Field crop: tomato
Growth stage: 1
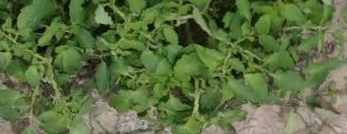
Species: tomato